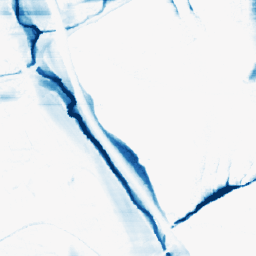
Category: morphological
Decomposition family: morphological_rect
Decomposition parameters: operation: closing
width: 50
height: 5
Upsampling method: nearest
Upsampling parameters: scale: 2
Upsampling scale: 2